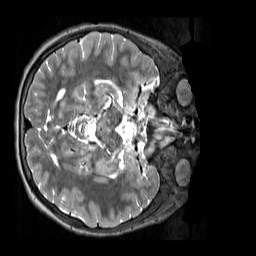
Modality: T2w
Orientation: axial
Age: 10
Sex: female
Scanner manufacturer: siemens
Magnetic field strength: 3 T
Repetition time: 3.2 s
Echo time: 0.408 s